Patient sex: M
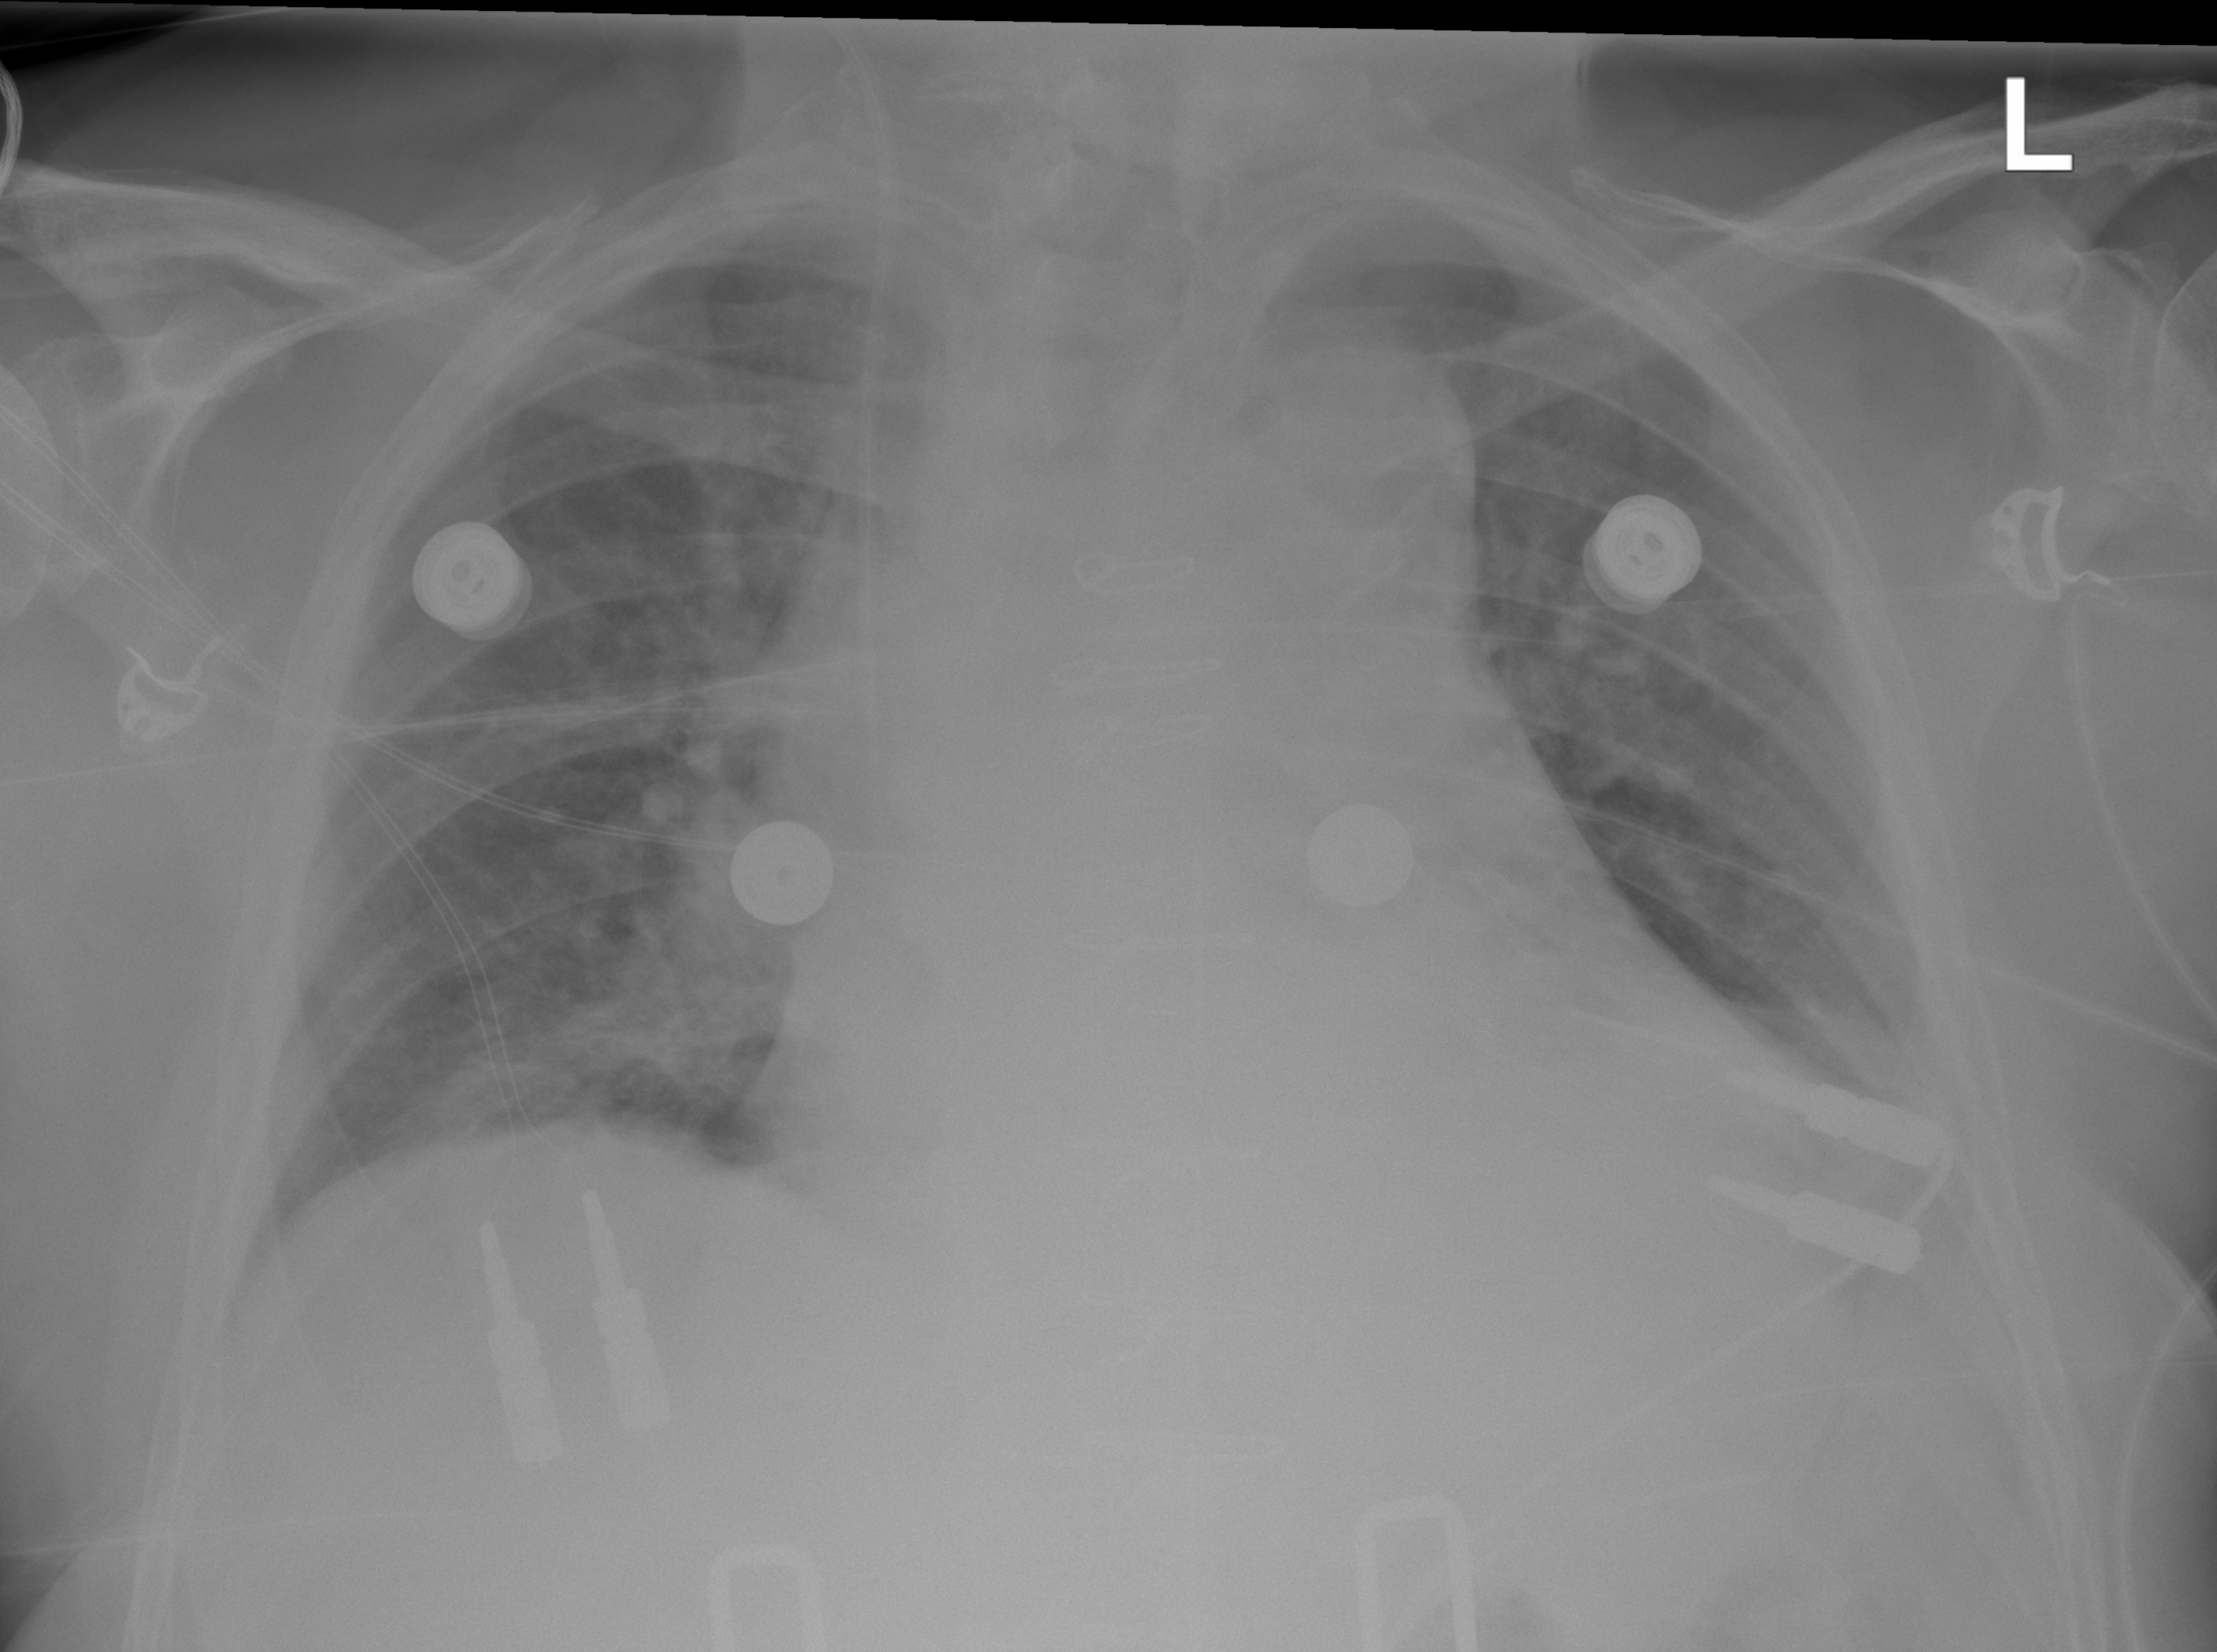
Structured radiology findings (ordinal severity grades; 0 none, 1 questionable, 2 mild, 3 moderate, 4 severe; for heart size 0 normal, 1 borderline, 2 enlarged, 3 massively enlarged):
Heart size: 2
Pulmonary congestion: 2
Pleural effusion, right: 0
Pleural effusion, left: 0
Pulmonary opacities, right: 2
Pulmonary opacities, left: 2
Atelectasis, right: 0
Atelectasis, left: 3